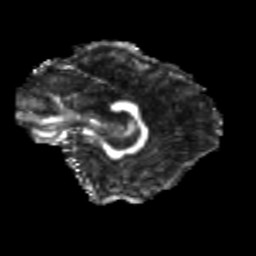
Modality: FA
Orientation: sagittal
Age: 21
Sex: female
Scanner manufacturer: siemens
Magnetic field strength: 3 T
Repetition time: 3.5 s
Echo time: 0.104 s